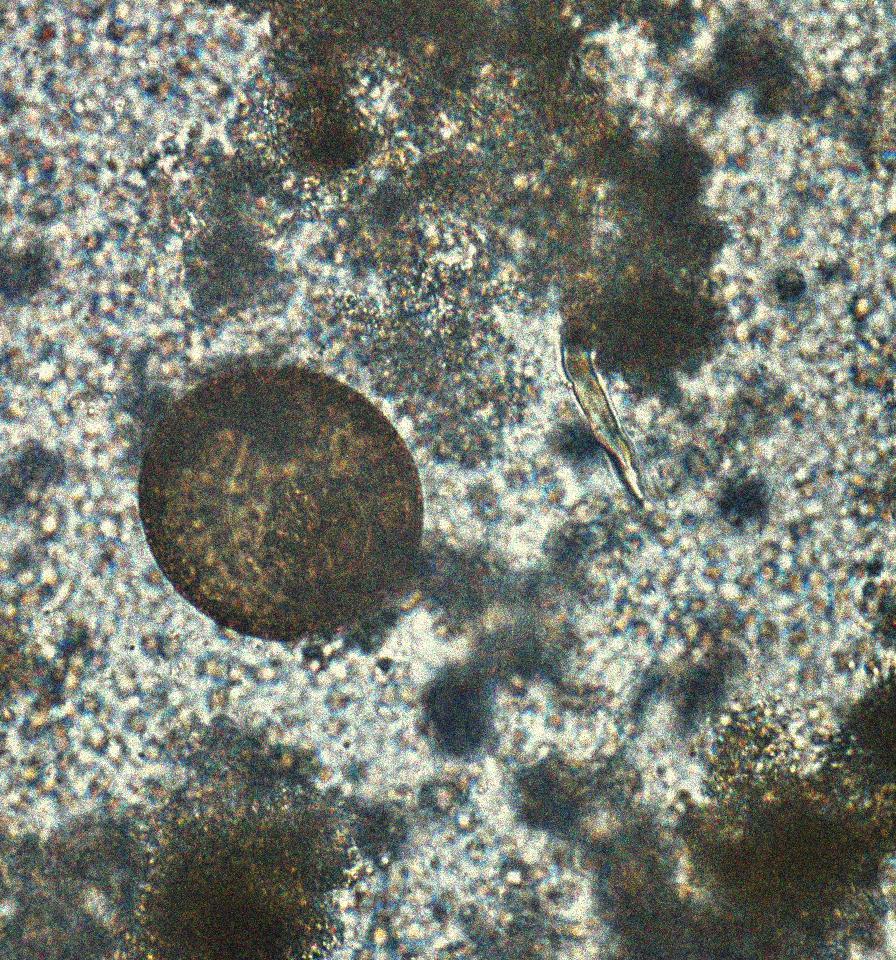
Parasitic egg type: Hymenolepis diminuta